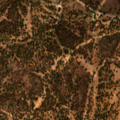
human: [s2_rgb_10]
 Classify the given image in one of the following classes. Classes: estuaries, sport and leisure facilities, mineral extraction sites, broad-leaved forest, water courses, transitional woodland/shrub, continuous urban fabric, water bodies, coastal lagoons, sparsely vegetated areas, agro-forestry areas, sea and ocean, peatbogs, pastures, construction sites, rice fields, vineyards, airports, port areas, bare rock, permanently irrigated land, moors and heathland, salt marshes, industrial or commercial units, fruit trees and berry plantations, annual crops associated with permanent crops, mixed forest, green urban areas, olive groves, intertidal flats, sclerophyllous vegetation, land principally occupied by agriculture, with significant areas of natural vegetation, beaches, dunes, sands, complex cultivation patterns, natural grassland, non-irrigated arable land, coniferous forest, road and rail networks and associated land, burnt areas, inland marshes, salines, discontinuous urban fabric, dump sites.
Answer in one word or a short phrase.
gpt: annual crops associated with permanent crops, agro-forestry areas, broad-leaved forest